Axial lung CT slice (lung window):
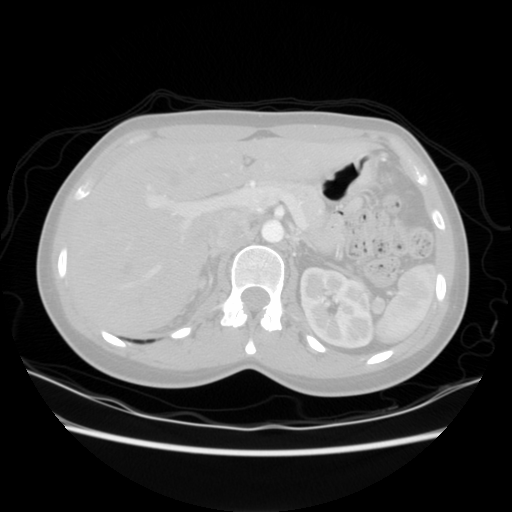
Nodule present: no